Question: My image looks like this:

Its getting the image from antibot.php
Here is my antibot.php
'''
<?php
session_start();
$width = 75;
$height = 40;
$length = 3;
$baseList = '<PHONE>';
$code = "";
$counter = 0;
$image = @imagecreate($width, $height) or die('Kunne ikke velge GD!');
for($i=0; $i<10; $i++){
imageline($image,
mt_rand(0,$width), mt_rand(0,$height),
mt_rand(0,$width), mt_rand(0,$height),
imagecolorallocate($image, mt_rand(150,255),
mt_rand(150,255),
mt_rand(150,255)))) or die('Kunne ikke velge line!');
}
for($i=0, $x=0; $i<$length; $i++){
$actChar = substr($baseList, rand(0, strlen($baseList)-1), 1);
$x += 10 + mt_rand(0,10);
imagechar($image, mt_rand(3,5), $x, mt_rand(5,20), $actChar,
imagecolorallocate($image, mt_rand(0,155), mt_rand(0,155), mt_rand(0,155)))) or die('Kunne ikke velge GD2!');
$code .= strtolower($actChar)) or die('Kunne ikke velge GD3!');
}
header('Content-Type: image/jpeg');
imagejpeg($image);
imagedestroy($image);
$_SESSION['securityCode'] = $code;
?>
'''
I have installed GD and freetype, could anyone help me to fix this?
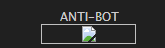
Answer: Your code doesn't have many problems. Remove the extra brackets at the end of the inside the loops. It is just having some syntax errors.
'''
<?php
session_start();
$width = 75;
$height = 40;
$length = 3;
$baseList = '<PHONE>';
$code = "";
$counter = 0;
$image = @imagecreate($width, $height) or die('Kunne ikke velge GD!');
for($i=0; $i<10; $i++){
imageline($image,
mt_rand(0,$width), mt_rand(0,$height),
mt_rand(0,$width), mt_rand(0,$height),
imagecolorallocate($image, mt_rand(150,255),
mt_rand(150,255),
mt_rand(150,255))) or die('Kunne ikke velge line!');
}
for($i=0, $x=0; $i<$length; $i++){
$actChar = substr($baseList, rand(0, strlen($baseList)-1), 1);
$x += 10 + mt_rand(0,10);
imagechar($image, mt_rand(3,5), $x, mt_rand(5,20), $actChar,
imagecolorallocate($image, mt_rand(0,155), mt_rand(0,155), mt_rand(0,155))) or die('Kunne ikke velge GD2!');
$code .= strtolower($actChar) or die('Kunne ikke velge GD3!');
}
header('Content-Type: image/jpeg');
imagejpeg($image);
imagedestroy($image);
$_SESSION['securityCode'] = $code;
?>
'''
But prefer to use something like <URL> which is quite easier to implement and you can let your users contributing something to digitizing the books by using it.